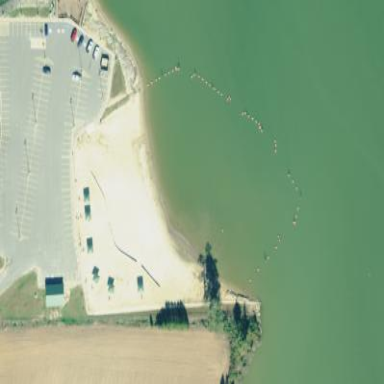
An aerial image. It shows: Swimming area within the leisure land.